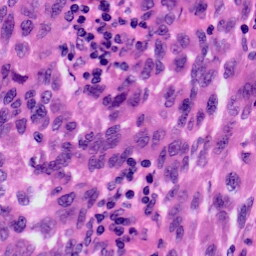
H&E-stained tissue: Skin